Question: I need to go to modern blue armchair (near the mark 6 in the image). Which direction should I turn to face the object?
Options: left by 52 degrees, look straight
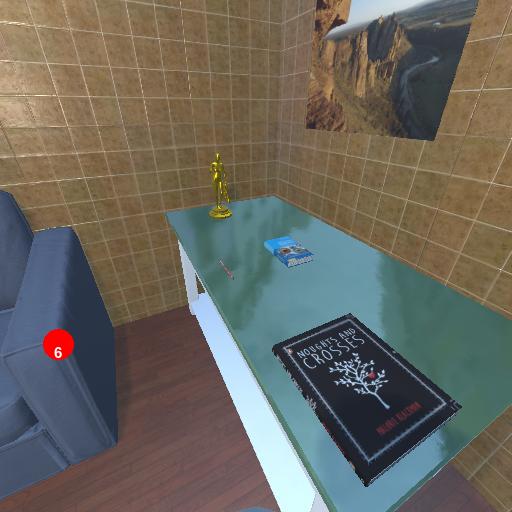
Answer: left by 52 degrees